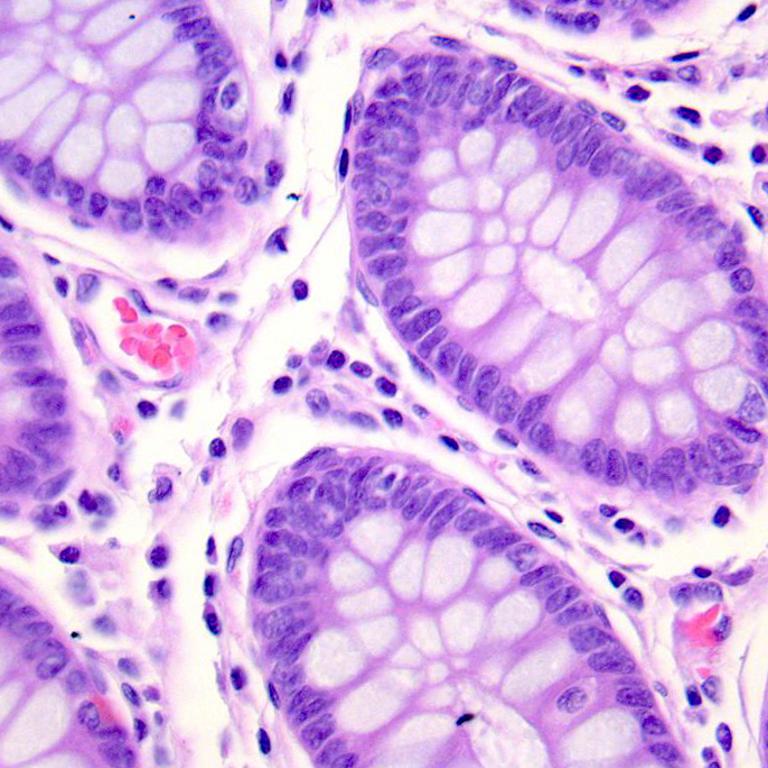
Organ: colon
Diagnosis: benign